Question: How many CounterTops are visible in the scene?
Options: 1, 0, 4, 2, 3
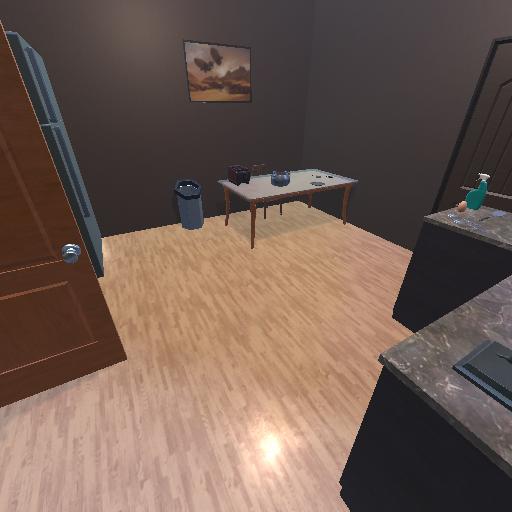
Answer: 1